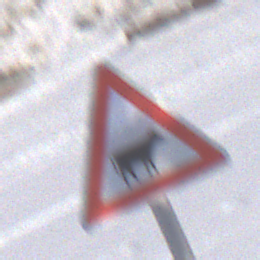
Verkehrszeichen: ViehtriebLinks
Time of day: MorningAfternoon
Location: Outdoor (Nature)
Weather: PartlyCloudy
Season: Winter
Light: Natural